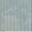
Piece: xx